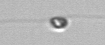
Label: flagellate